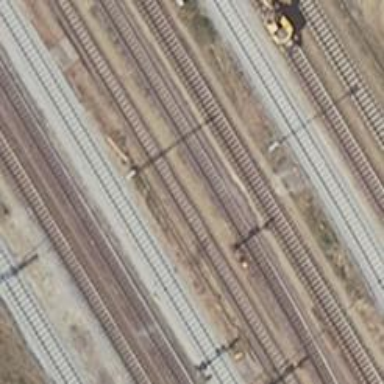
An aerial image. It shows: Railway signal.